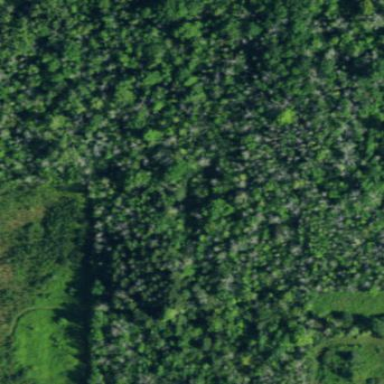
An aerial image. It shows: Mixed woodland area with various types of leaves.